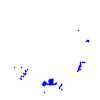
Particle: pion